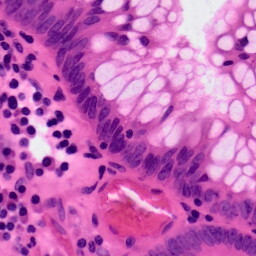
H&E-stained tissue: Colon